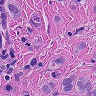
Metastatic tissue present: yes